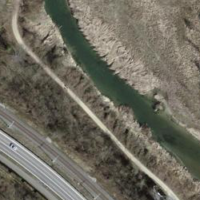
EUNIS habitat code: 41
Species observed at this site:
Phaneroptera falcata
Campanula trachelium